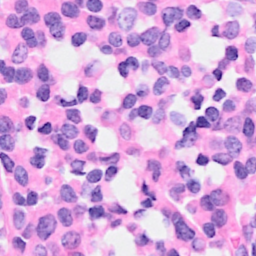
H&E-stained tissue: Breast